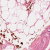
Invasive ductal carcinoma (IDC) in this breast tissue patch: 0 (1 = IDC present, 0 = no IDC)